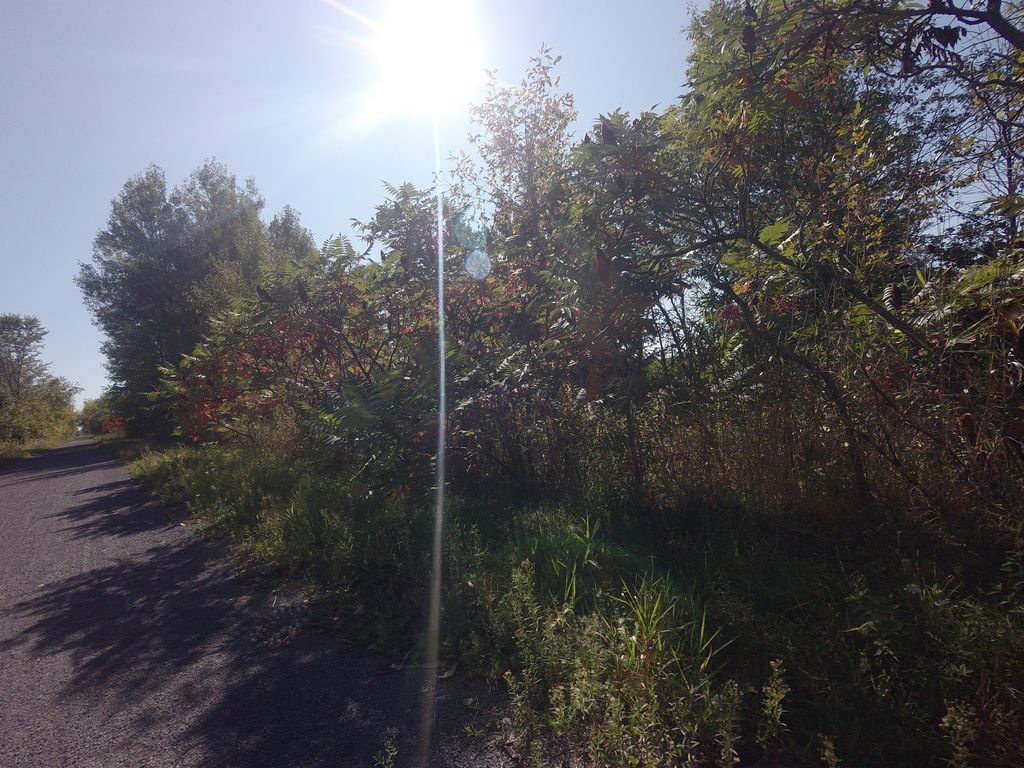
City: ottawa-gatineau